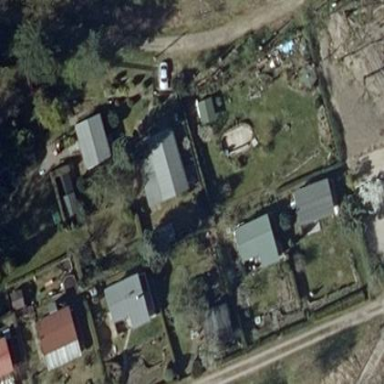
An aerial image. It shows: Allotments area.